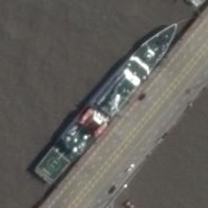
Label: destroyer